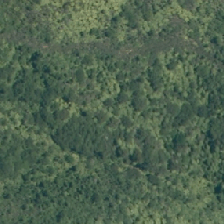
Land cover: broadleaved_indigenous_hardwood